Interaction volume radius: 5 \u00c5
Interaction volume height: 10 \u00c5
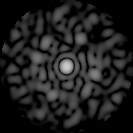
Disorder parameter: 0.8888